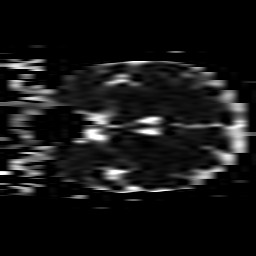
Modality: ADC
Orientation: coronal
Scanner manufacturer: philips
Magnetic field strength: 1.5 T
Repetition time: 2.867 s
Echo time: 0.06241 s